Question: I have an exercise system designed based on virtual functions. The Exercise class is an abstract class inherited by all other classes.

'''
class Exercise
{
public:
Exercise();
virtual void ExerciseName() = 0;
virtual void Height();
virtual void show() = 0;
virtual void Speed();
virtual void Weight();
~Exercise();
};
'''
I would like to populate three sports (instances of the exercises) into an array. This is the code I have tried:
'''
Exercise exercises[3];
'''
This has the following error:
Error (active) E0604 array of abstract class "Exercise" is not allowed: OOP_2017_Q2 H:\OOP_2017_Q2\OOP_2017_Q2\OOP_2017_Q2.cpp 15
How could I populate three exercises into an array, where the base classes uses pure virtual functions?
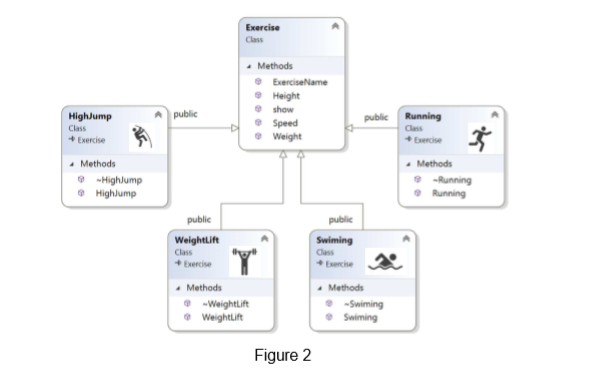
Answer: Use a vector of (smart) pointers, for instance:
'''
std::vector<std::unique_ptr<Exercise>> exercises(3);
'''
Then you can use them:
'''
exercises[0].reset(new MyExercice);
'''